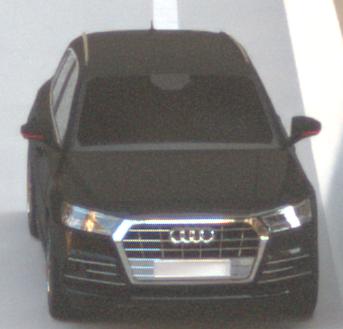
Make: Audi
Model: Q5 45 TFSI
Detailed model: Q5 (FY)
Model produced from: 2019/01
Model produced until: 2019/05
Doors: 5
Color: black
Road condition: dry road
Daytime: morning or afternoon
Contrast: medium contrast